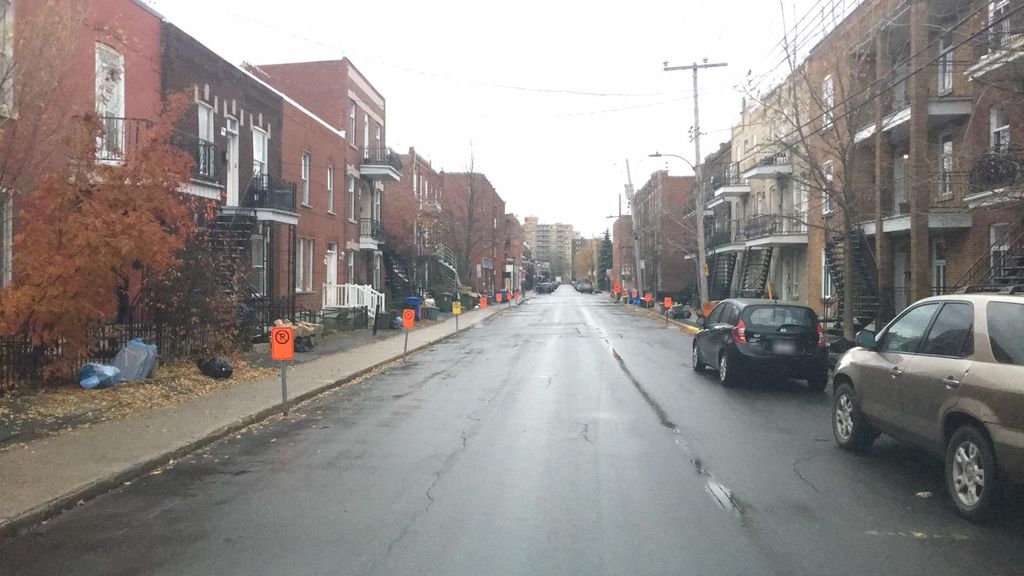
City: montreal